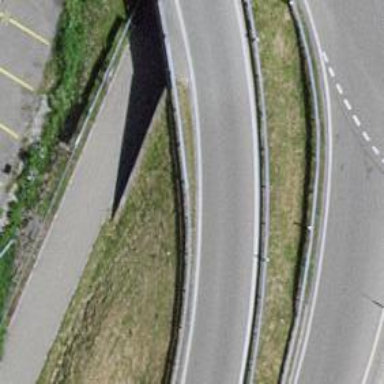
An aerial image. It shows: Trunk link road with asphalt surface.